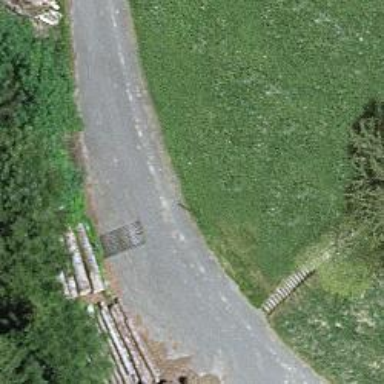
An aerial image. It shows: Passing place on the road.